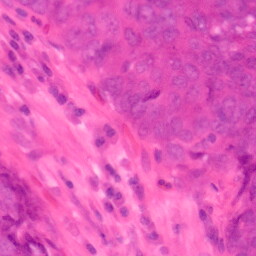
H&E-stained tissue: Colon